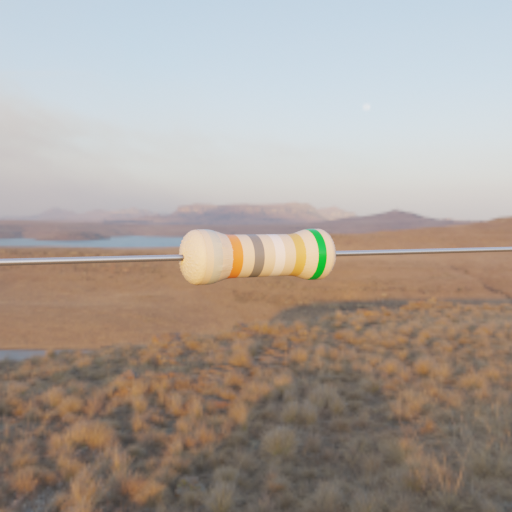
Resistor colour bands (in order): silver, orange, gray, white, gold, green